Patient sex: M
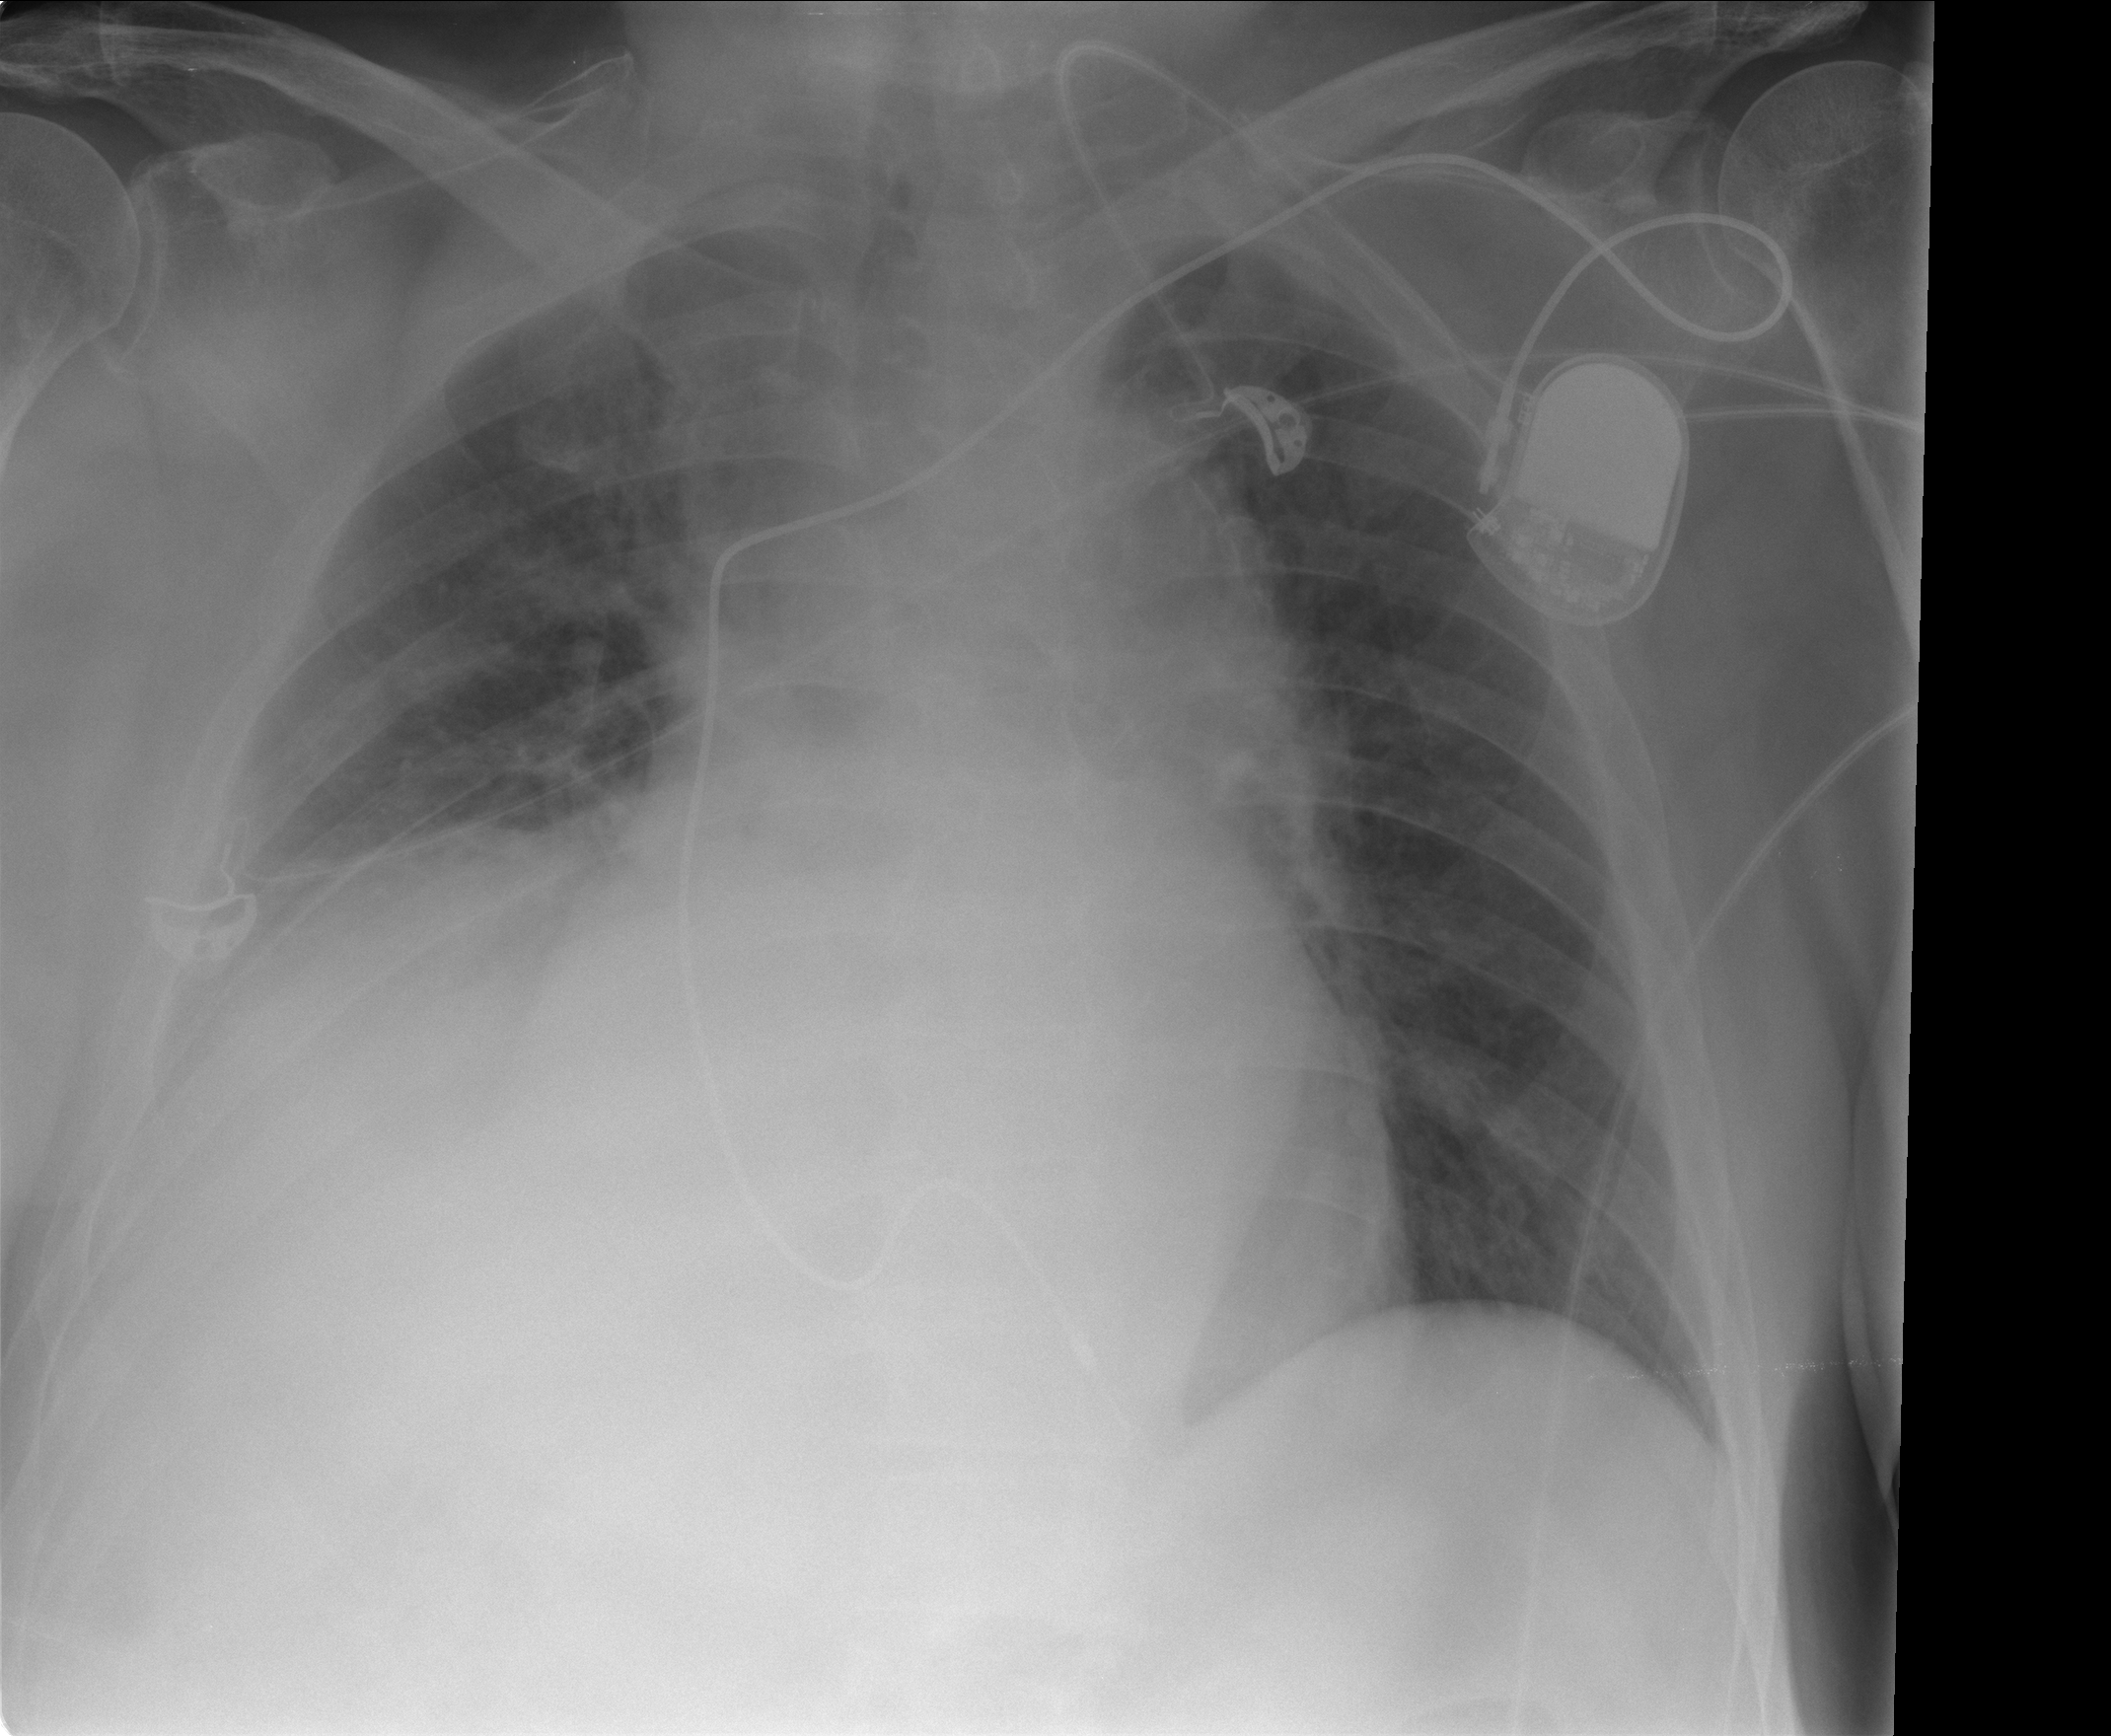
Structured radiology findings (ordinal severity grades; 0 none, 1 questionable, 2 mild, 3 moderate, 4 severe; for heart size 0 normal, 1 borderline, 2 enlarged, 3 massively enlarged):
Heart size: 0
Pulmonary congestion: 0
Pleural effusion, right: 2
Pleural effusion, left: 0
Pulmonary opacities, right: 0
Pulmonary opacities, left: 0
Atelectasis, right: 2
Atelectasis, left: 0